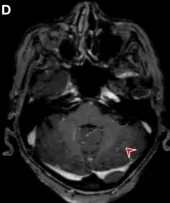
Neuroimaging. Brain CT in the postoperative course after the patient developed nausea, vomiting, and generalized weakness.
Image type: radiology (mri)